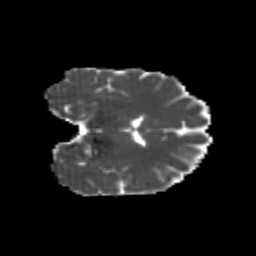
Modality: MD
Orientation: coronal
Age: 20
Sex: female
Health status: healthy
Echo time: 0.074 s